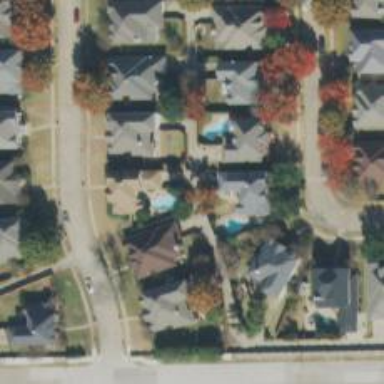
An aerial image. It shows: Alley classified as service road.